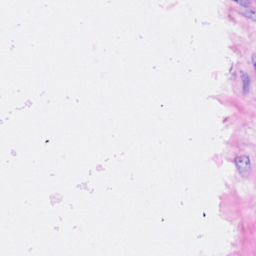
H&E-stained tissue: Breast